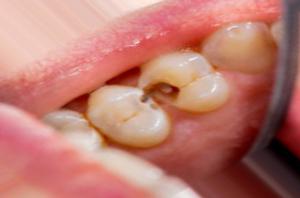
Condition: Caries